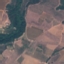
Land use / land cover: PermanentCrop